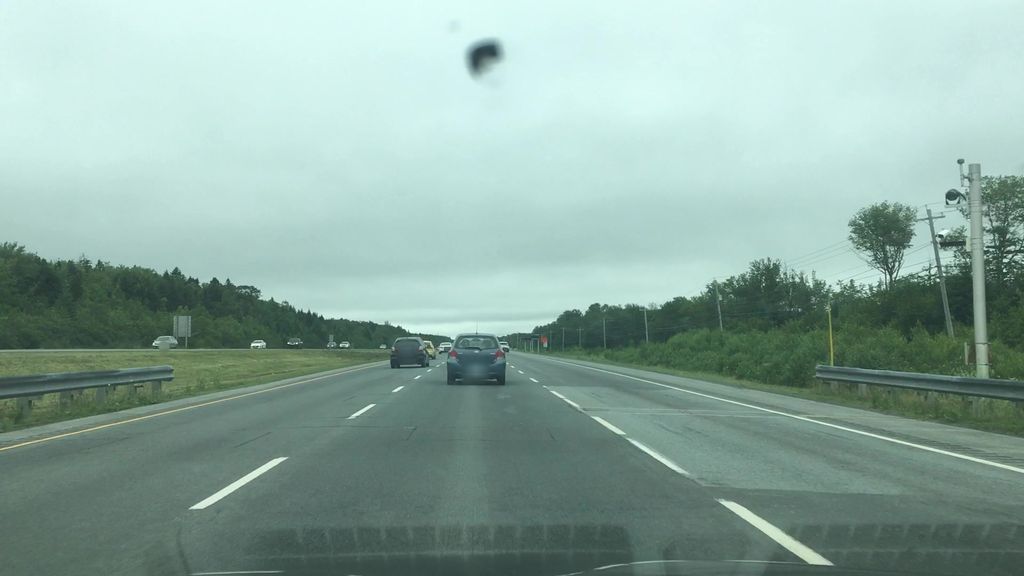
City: halifax